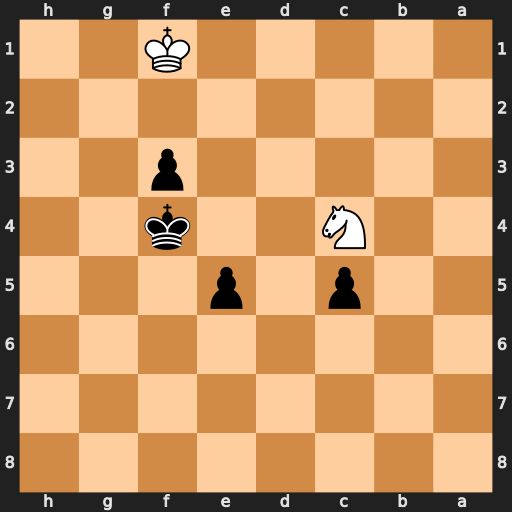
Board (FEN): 8/8/8/2p1p3/2N2k2/5p2/8/5K2
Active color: b
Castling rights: -
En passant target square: -
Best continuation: Ke4 Kf2 Kd4 Nd2 e4 Nb3+ Kc4